Platform: macOS
Application: Arc Browser
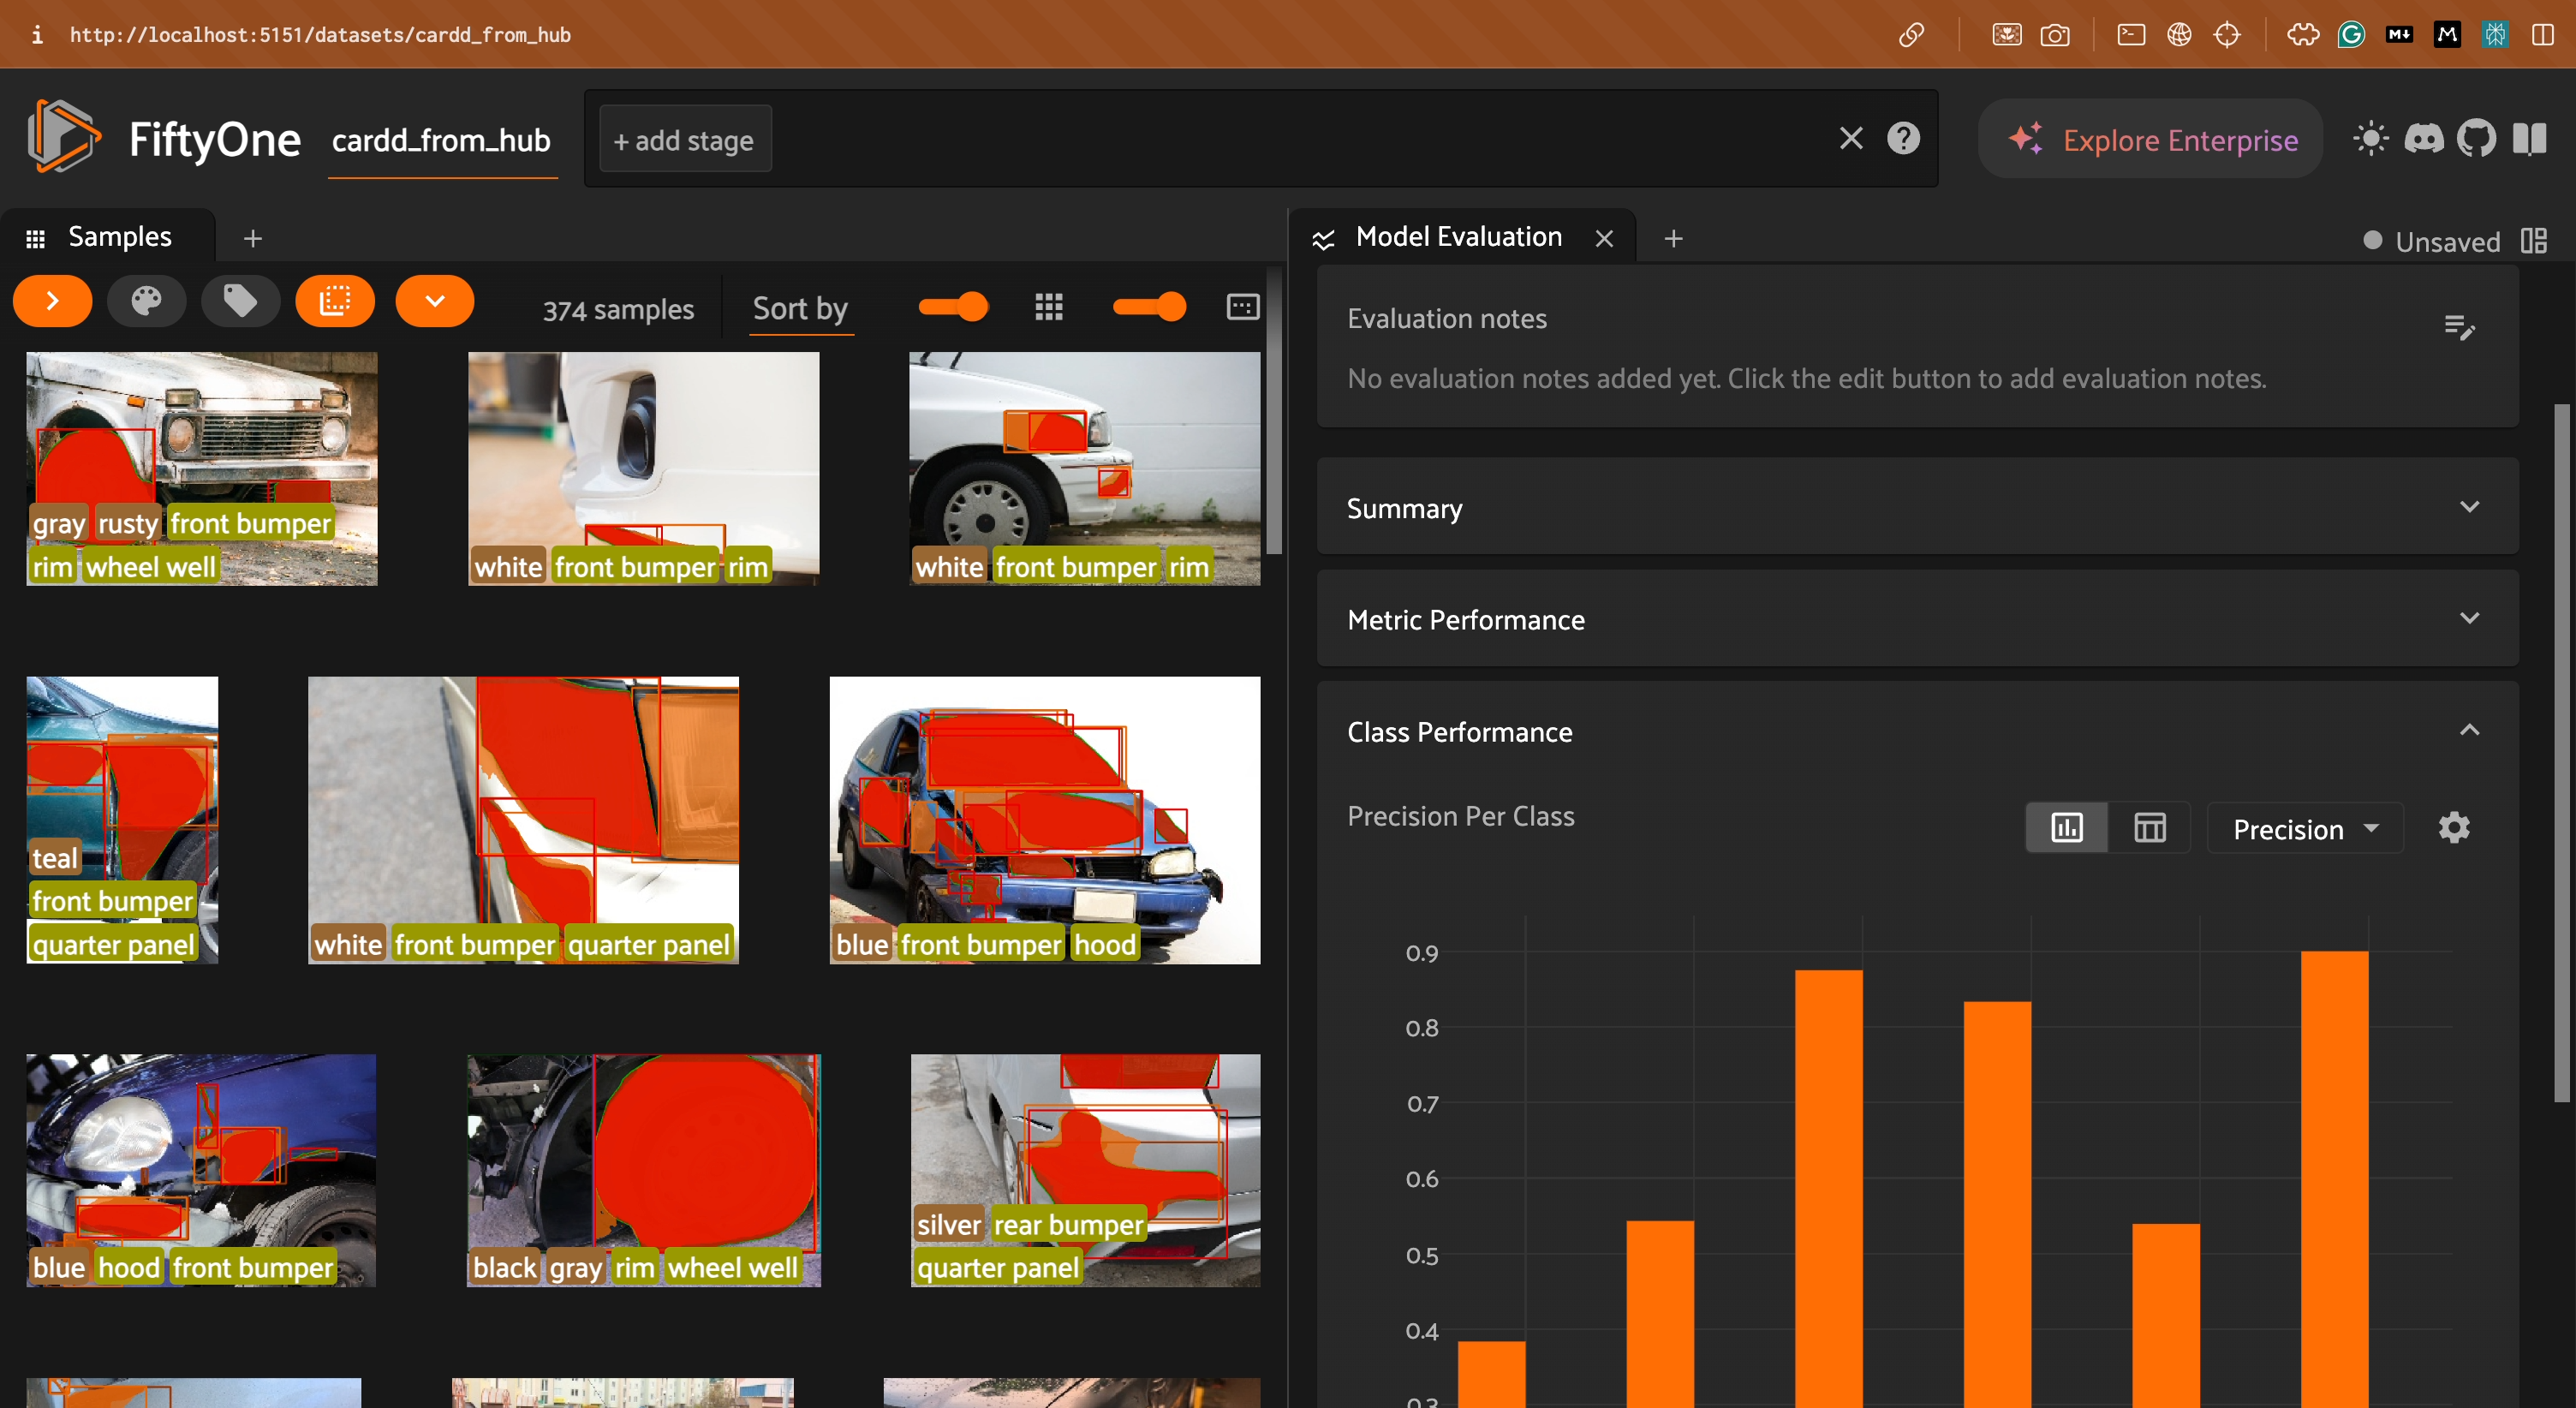
task_description: Show the sidebar
action_type: click
element_info: Icon
steps_since_start: 1

task_description: Switch to table view for per class performance
action_type: click
element_info: Icon
steps_since_start: 1

task_description: Expand summary card in the model evaluation panel
action_type: click
element_info: Menu Item
steps_since_start: 1

task_description: Expand Metric performance card in the model evaluation panel
action_type: click
element_info: Menu Item
steps_since_start: 1

task_description: Add evaluation notes in model evaluation panel
action_type: click
element_info: Icon
steps_since_start: 1

task_description: Close model evaluation panel
action_type: click
element_info: Icon
steps_since_start: 1